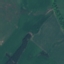
Land use / land cover: Pasture